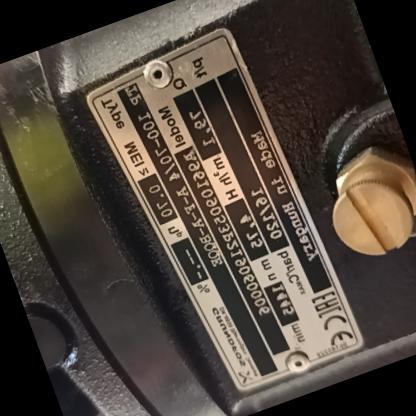
Klasa: tabliczka-znamionowa